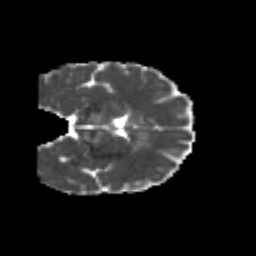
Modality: MD
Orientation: coronal
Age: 22
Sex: female
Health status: healthy
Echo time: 0.074 s